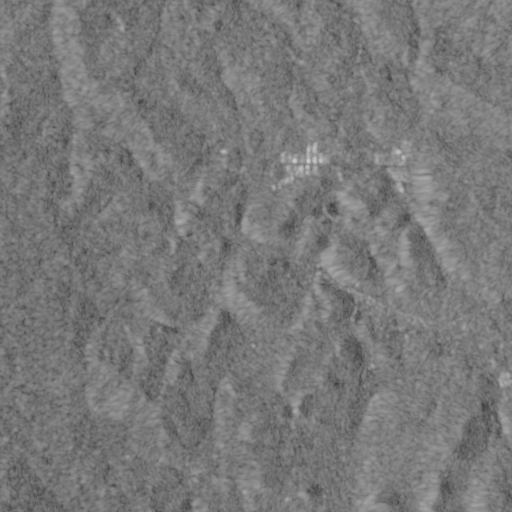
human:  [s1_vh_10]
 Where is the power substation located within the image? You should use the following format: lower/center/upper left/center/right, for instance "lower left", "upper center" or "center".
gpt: The power substation is located in the center right of the image.
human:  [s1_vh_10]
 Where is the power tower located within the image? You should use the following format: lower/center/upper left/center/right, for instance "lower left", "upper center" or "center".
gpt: The power tower is located in the lower right of the image.
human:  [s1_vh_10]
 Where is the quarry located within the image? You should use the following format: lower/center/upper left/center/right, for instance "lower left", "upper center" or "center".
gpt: The quarry is located in the upper center of the image.
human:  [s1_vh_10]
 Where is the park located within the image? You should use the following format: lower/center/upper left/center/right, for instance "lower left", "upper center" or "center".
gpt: There is no park in the image.

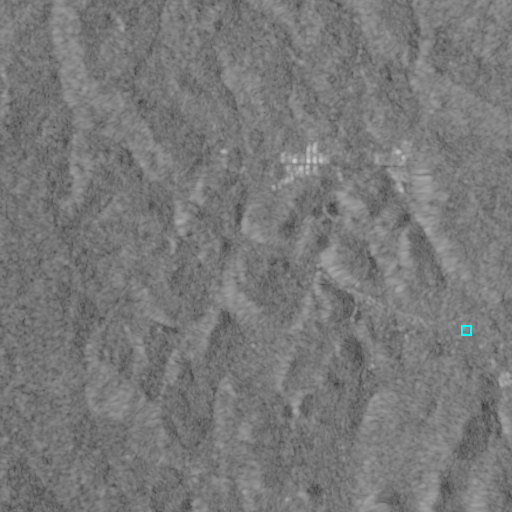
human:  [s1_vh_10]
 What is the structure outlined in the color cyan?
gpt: The structure outlined in cyan is a power substation.
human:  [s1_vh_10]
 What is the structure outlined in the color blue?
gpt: There is no blue outline.